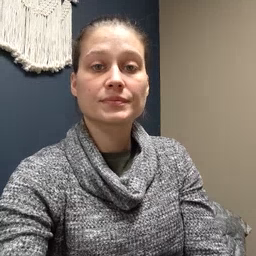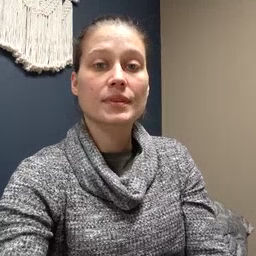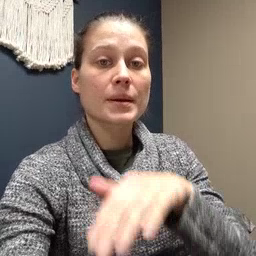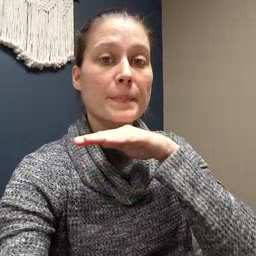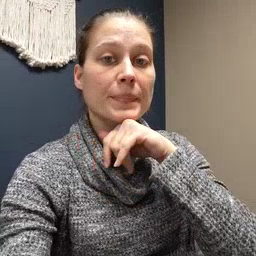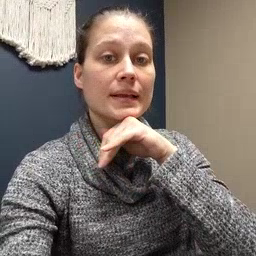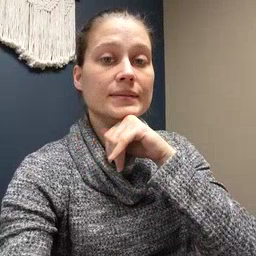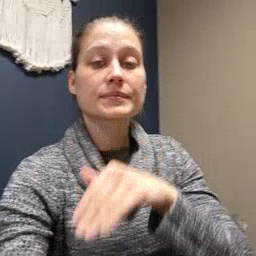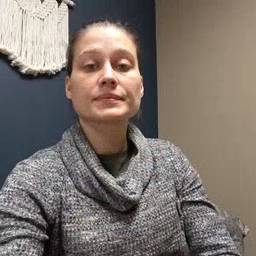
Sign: pig